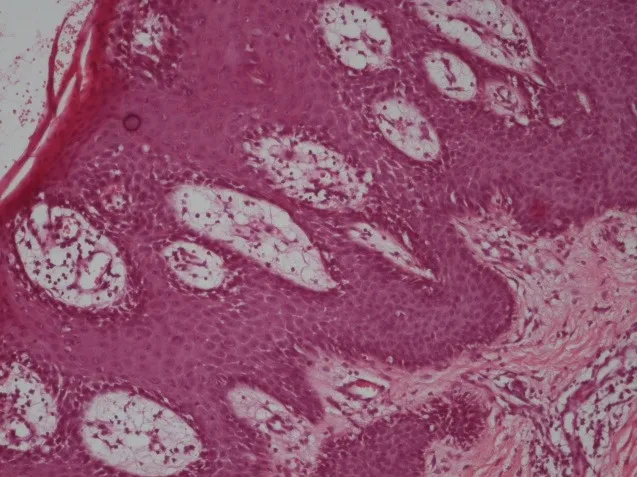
Histopathological exam - Parakeratosis, turgid capillaries and dermal inflammatory infiltrate.
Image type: pathology (h&e)